Question: I have this many to many association between KundeInfo and HovedKategori, which I have mapped in my MS SQL database like this:

I have implemented the methods KundeInfo.HovedKategoris:
'''
public IEnumerable<KundeInfo> KundeInfos
{
get
{
using (var dc = new DataClassesBSMAKSDataContext())
{
dc.DeferredLoadingEnabled = false;
var kundeInfoHovedKategoris = dc.KundeInfoHovedKategoris.Where(x => x.HovedKategori_Id == Id);
var kundeInfos = dc.KundeInfos.Where(x => kundeInfoHovedKategoris.Any(y => y.KundeInfo_Id == x.Id));
return kundeInfos.ToList();
}
}
}
'''
... and HovedKategori.KundeInfos:
'''
public IEnumerable<HovedKategori> HovedKategoris
{
get
{
using (var dc = new DataClassesBSMAKSDataContext())
{
var kundeInfoHovedKategoris = dc.KundeInfoHovedKategoris.Where(x => x.KundeInfo_Id == Id);
var hovedKategoris = dc.HovedKategoris.Where(x => kundeInfoHovedKategoris.Any(y => y.HovedKategori_Id == x.Id));
return hovedKategoris.ToList();
}
}
}
'''
This retrieves the associated KundeInfos from a specific HovedKategori and opposite. The problemhowever lies in the serialization. When I call ToList(), or serialize these objects to JSON, linq will try to first follow all references returned by HovedKategori.KundeInfos, if it were that method I were to call first, and then it would for each returned object, try to follow all references returned by KundeInfo.HovedKategoris and so on, until it would cast a stack overflow exception.
If I could somehow prevent linq from following certain properties with an [Ignore] attribute or something, it would work, but I haven't been able to find anything like that.
What can I do in this situation?
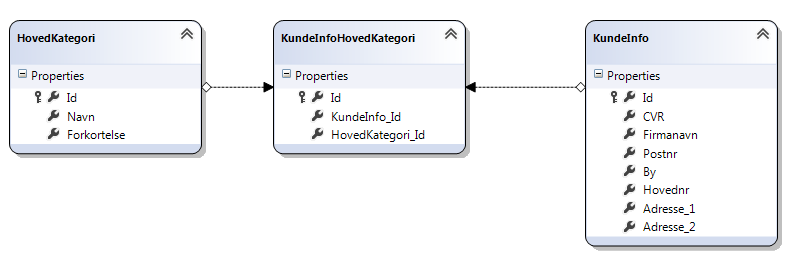
Answer: Ok - So I solved this problem by just making it into methods on the respective classes, which it should be in the first place, since it retrieved these entities from the database. So yes, partially design issue.
Virtual did not work, I considered using projection and an abstract class, but it would be such a haystack of inheritance, and class casts, that it would not even be worth considering.
'''
public IEnumerable<KundeInfo> KundeInfos()
{
using (var dc = new DataClassesBSMAKSDataContext())
{
var kundeInfoHovedKategoris = dc.KundeInfoHovedKategoris.Where(x => x.HovedKategori_Id == Id);
var kundeInfos = dc.KundeInfos.Where(x => kundeInfoHovedKategoris.Any(y => y.KundeInfo_Id == x.Id));
return kundeInfos.ToList();
}
}
'''